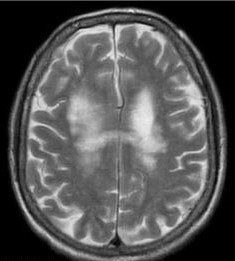
Label: notumor